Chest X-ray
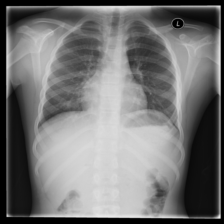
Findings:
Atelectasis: negative
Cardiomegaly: negative
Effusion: negative
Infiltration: negative
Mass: negative
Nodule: negative
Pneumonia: negative
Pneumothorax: negative
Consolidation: negative
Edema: negative
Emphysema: negative
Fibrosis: negative
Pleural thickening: negative
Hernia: negative